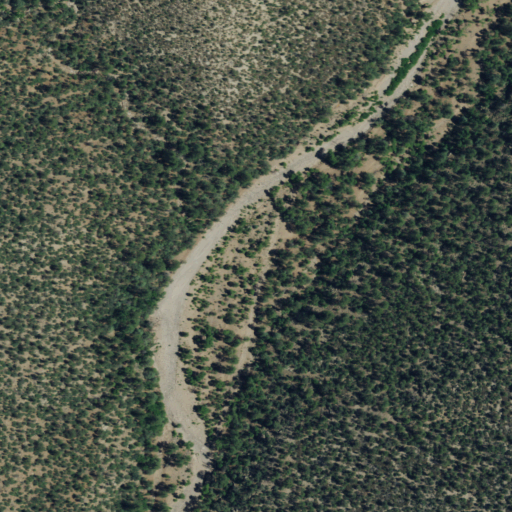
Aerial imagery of valley in New Mexico named Bang Tail Canyon containing evergreen forest, shrub, and woody wetlands